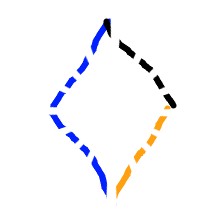
Shape: rhombus